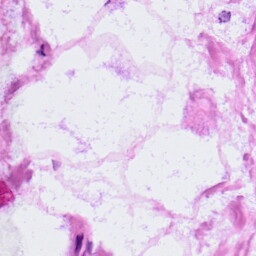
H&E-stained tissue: LymphNode